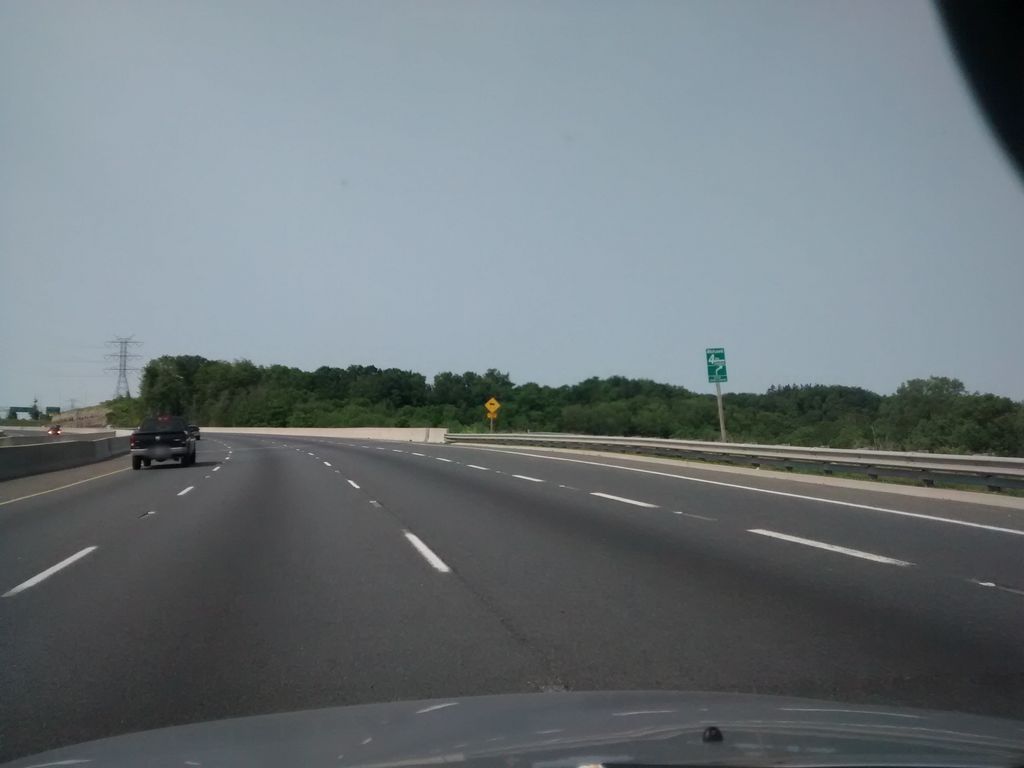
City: hamilton